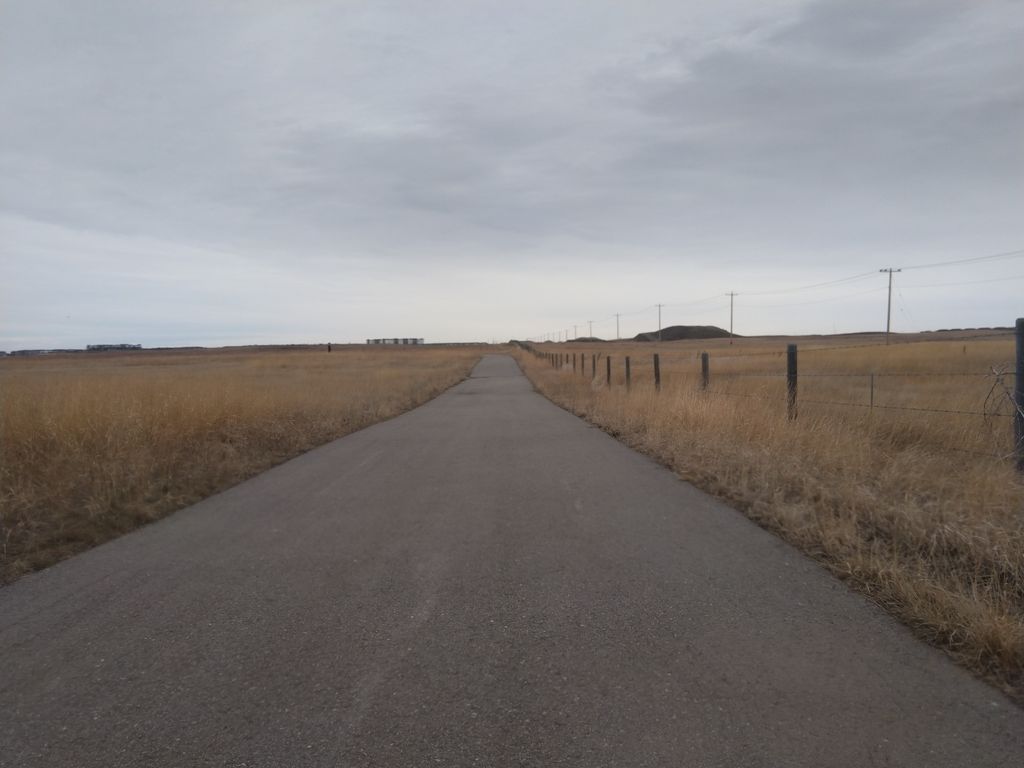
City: calgary